Interaction volume radius: 5 \u00c5
Interaction volume height: 35 \u00c5
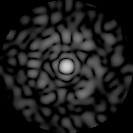
Disorder parameter: 0.8448